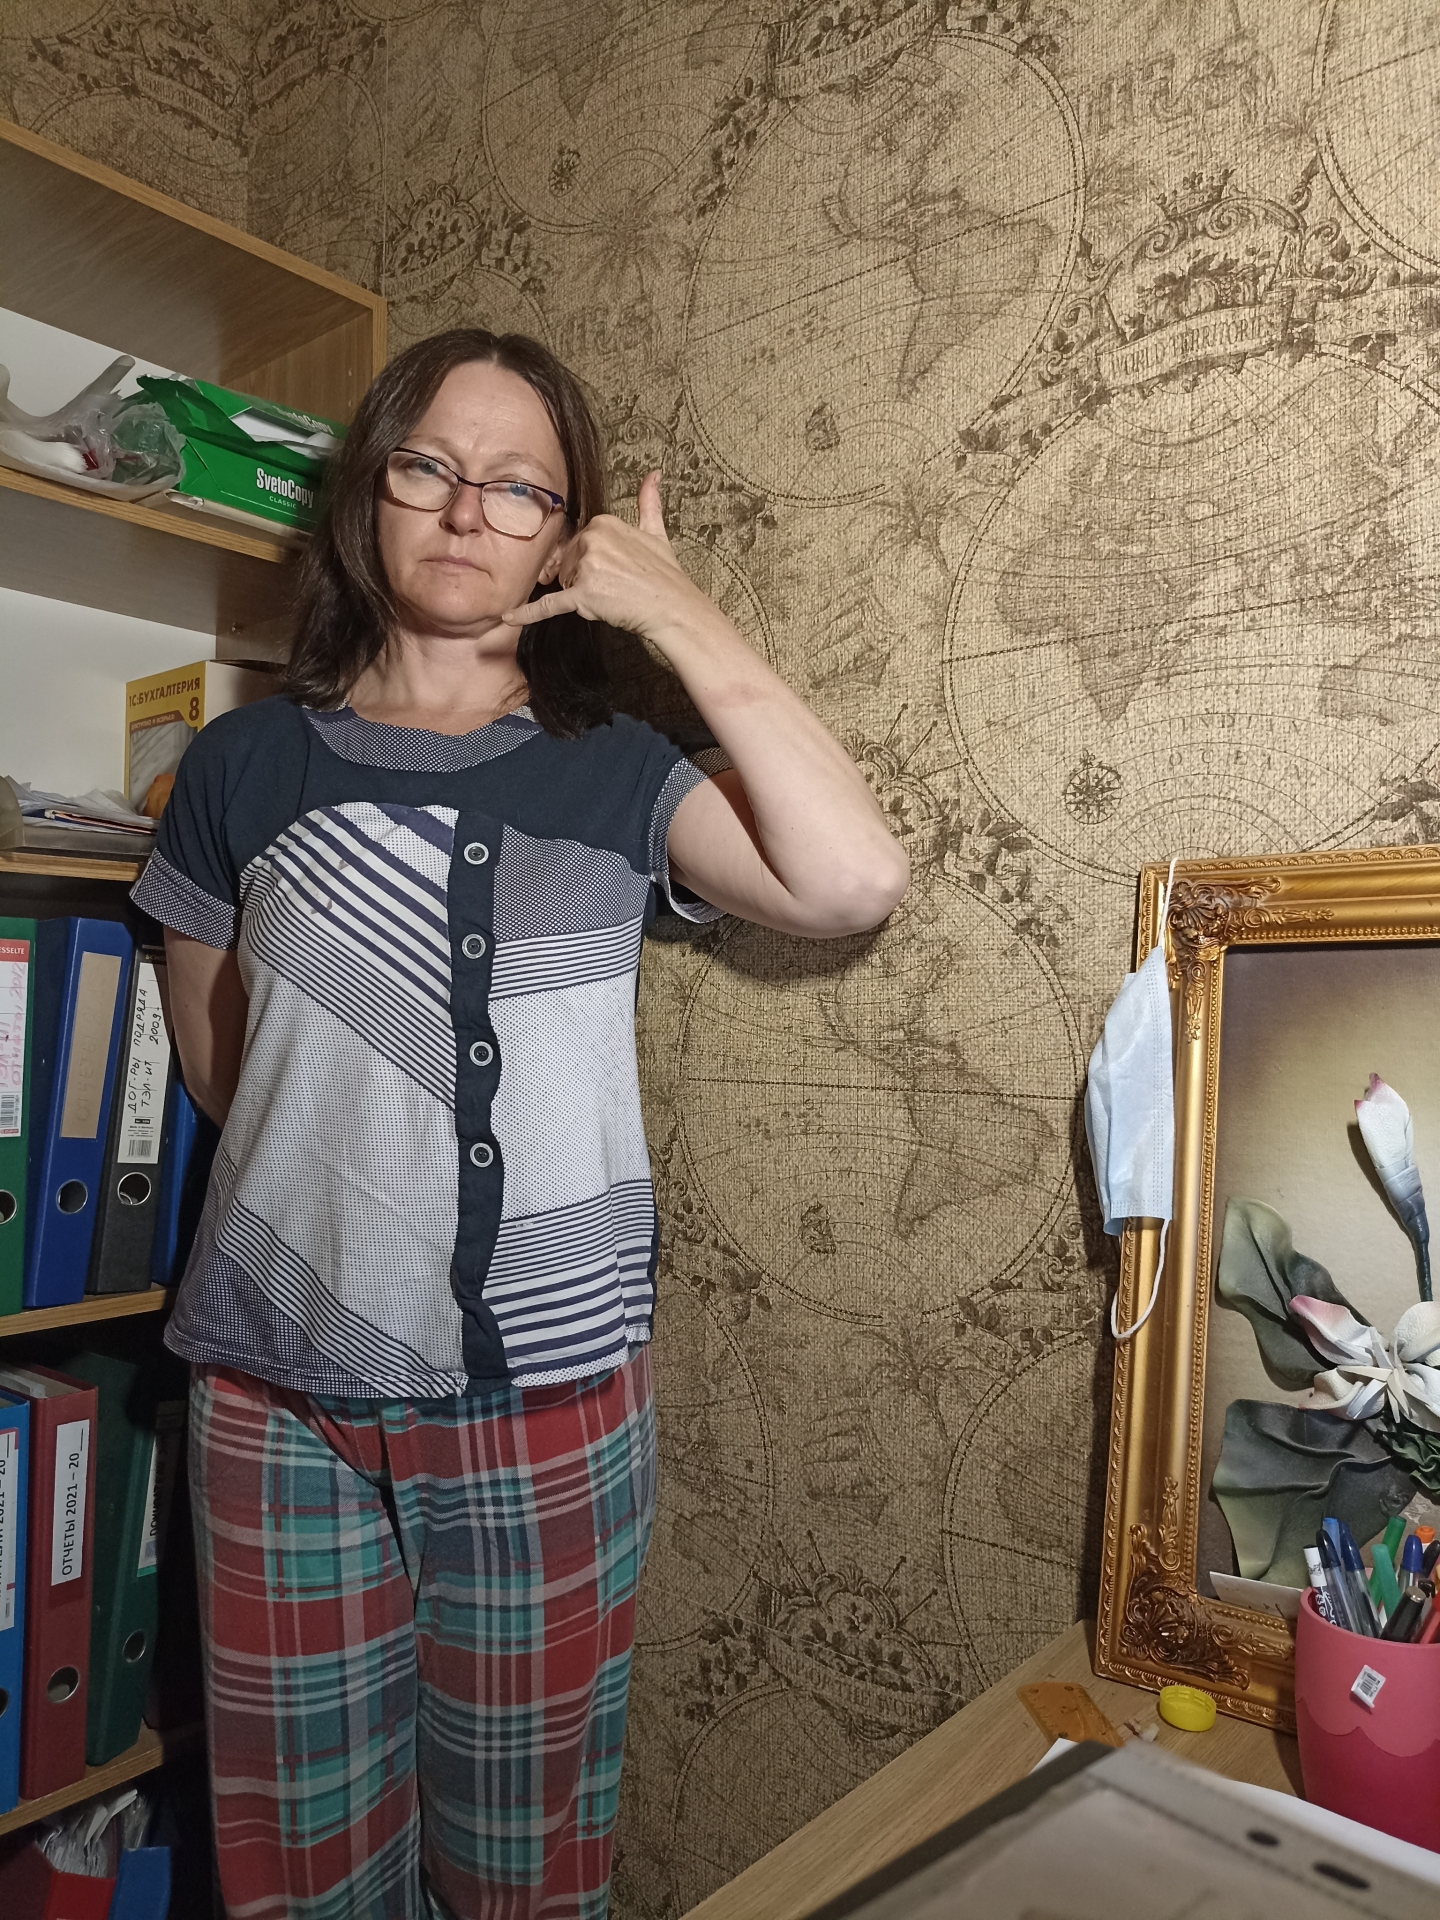
Label: clear